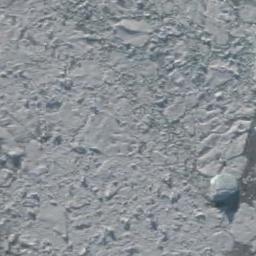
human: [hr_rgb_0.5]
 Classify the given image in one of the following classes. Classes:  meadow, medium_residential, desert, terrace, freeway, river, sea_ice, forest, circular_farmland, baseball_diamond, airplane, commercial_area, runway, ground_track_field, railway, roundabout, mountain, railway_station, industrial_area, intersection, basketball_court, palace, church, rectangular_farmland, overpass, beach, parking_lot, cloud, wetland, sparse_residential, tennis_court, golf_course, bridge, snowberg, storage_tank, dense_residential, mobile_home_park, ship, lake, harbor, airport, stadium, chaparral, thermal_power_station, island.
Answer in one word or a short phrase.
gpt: sea_ice